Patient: sex F, age 60
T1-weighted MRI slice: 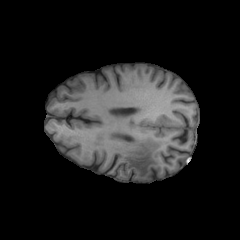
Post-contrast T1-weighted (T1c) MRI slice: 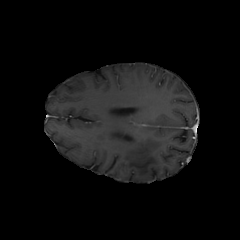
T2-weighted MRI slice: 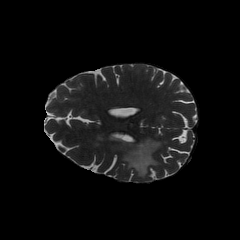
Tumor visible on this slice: yes
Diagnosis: Glioblastoma, IDH-wildtype
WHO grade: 4